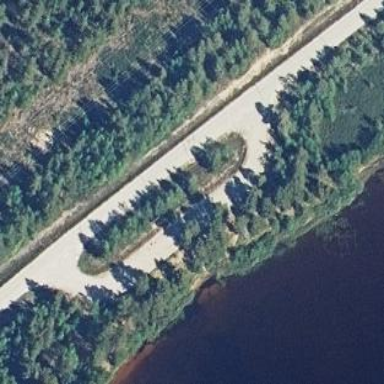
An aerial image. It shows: Rest area along the road.